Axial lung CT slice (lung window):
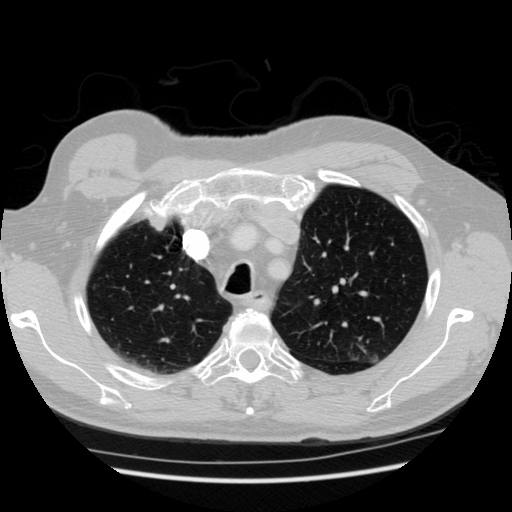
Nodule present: no